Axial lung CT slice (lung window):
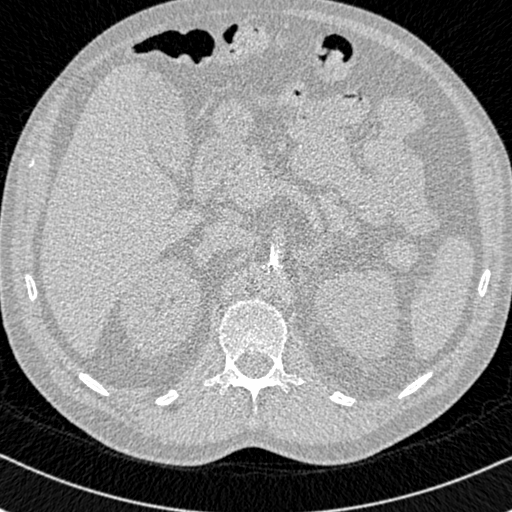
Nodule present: no